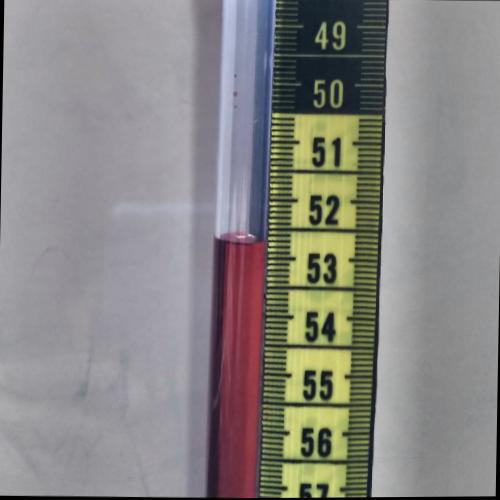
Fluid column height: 52.7 cm